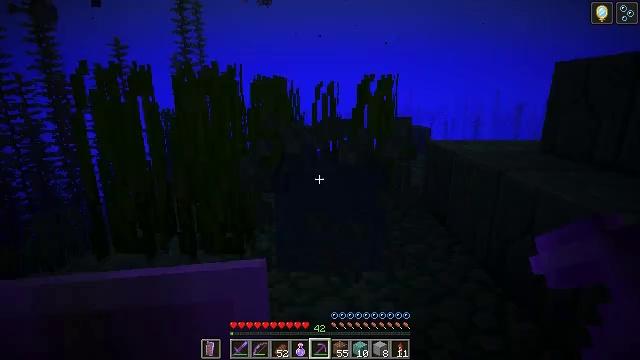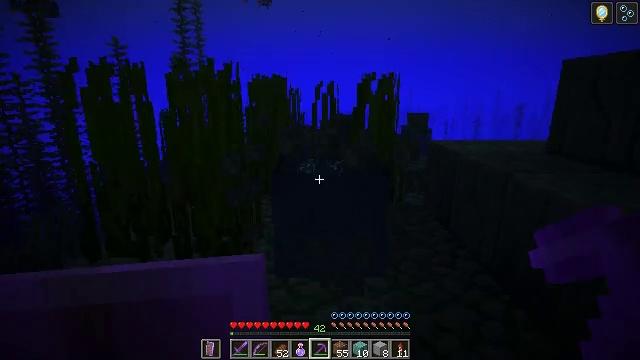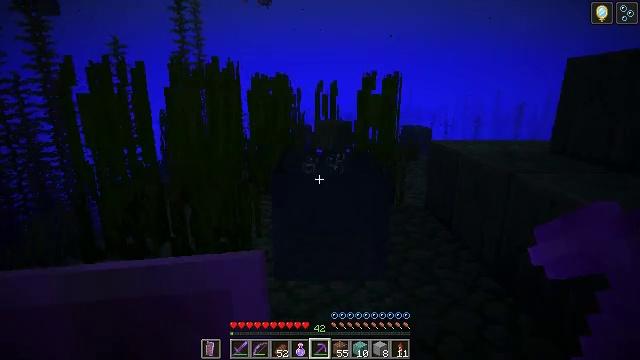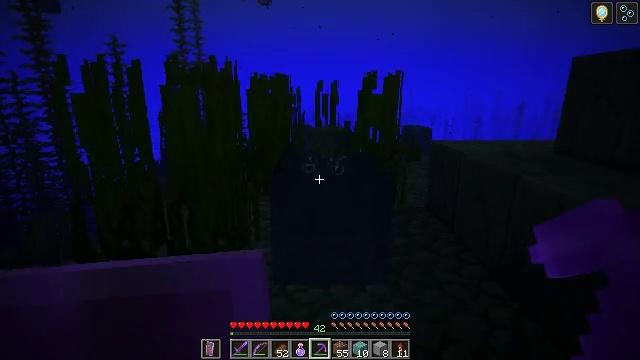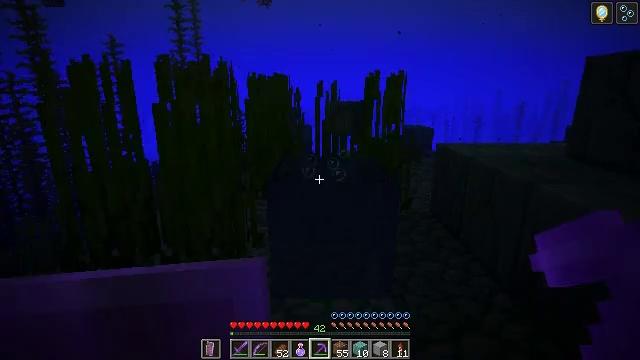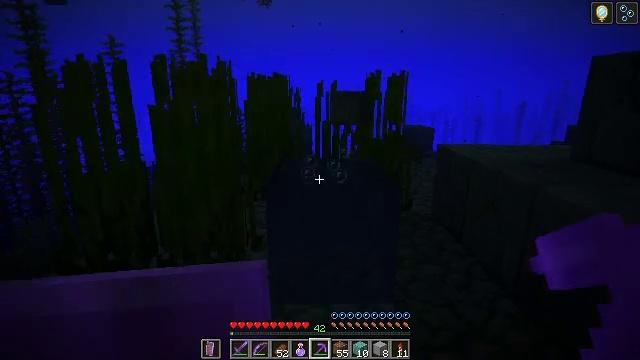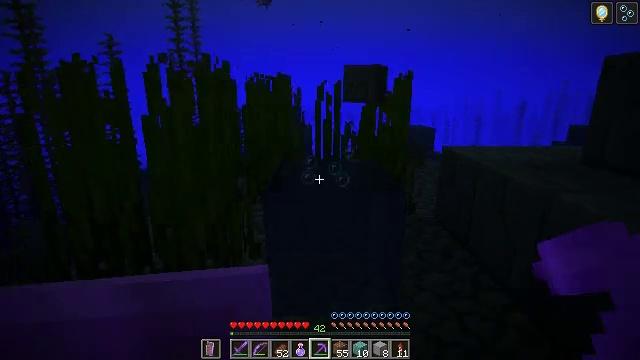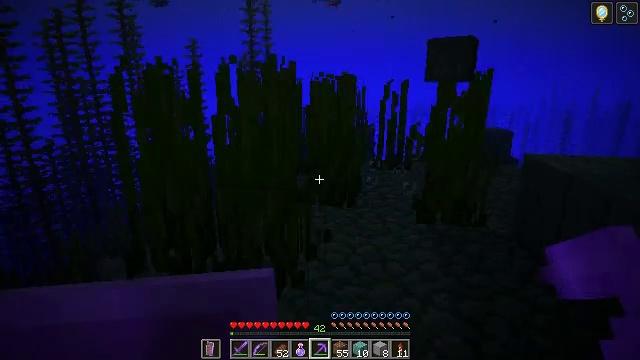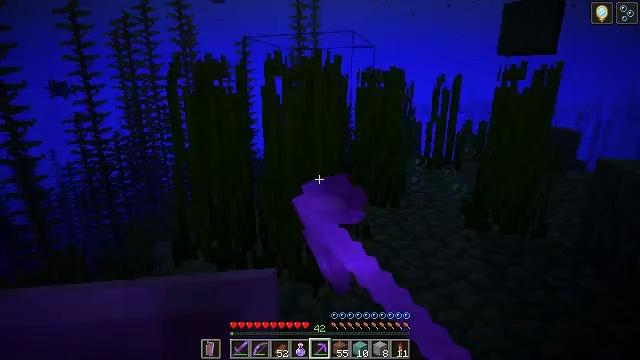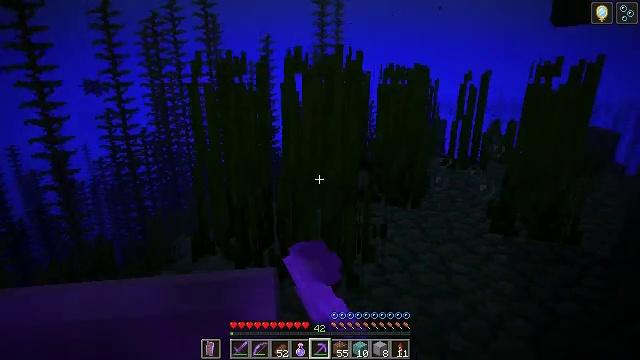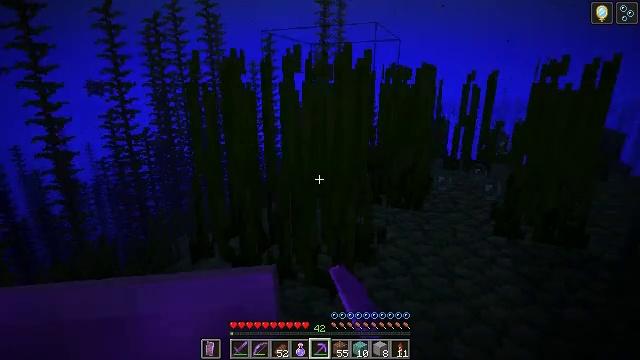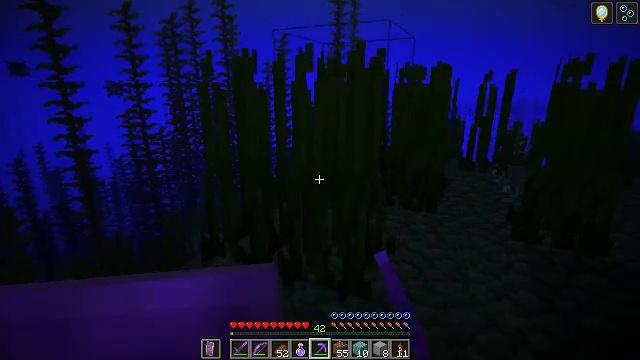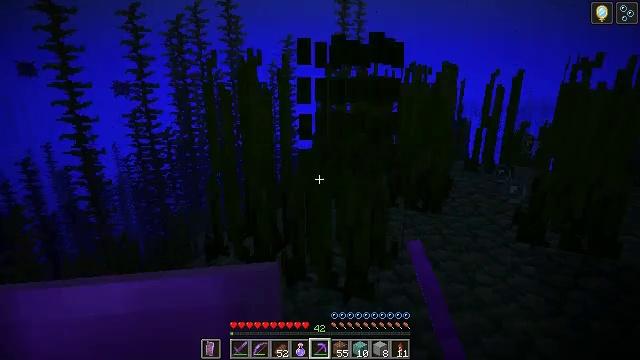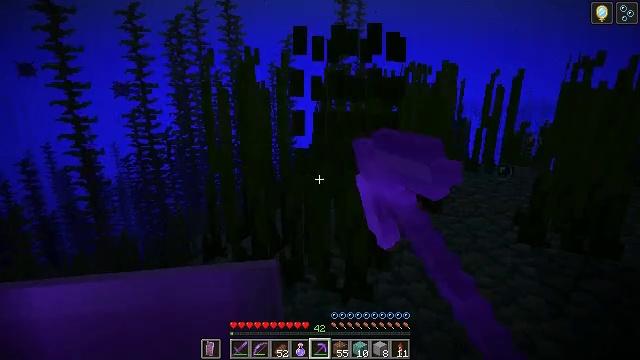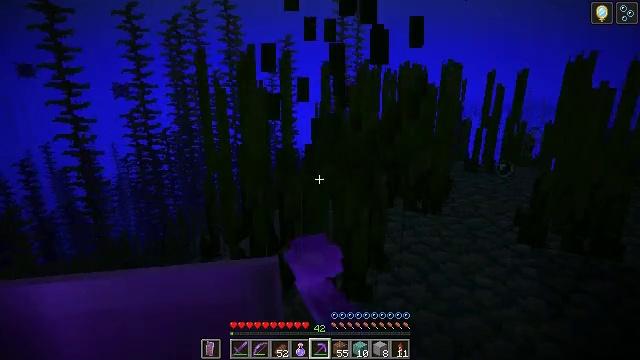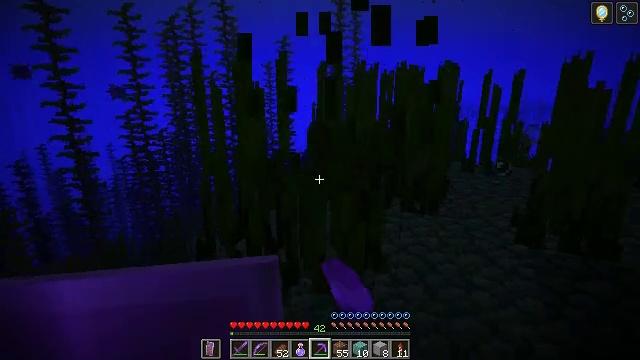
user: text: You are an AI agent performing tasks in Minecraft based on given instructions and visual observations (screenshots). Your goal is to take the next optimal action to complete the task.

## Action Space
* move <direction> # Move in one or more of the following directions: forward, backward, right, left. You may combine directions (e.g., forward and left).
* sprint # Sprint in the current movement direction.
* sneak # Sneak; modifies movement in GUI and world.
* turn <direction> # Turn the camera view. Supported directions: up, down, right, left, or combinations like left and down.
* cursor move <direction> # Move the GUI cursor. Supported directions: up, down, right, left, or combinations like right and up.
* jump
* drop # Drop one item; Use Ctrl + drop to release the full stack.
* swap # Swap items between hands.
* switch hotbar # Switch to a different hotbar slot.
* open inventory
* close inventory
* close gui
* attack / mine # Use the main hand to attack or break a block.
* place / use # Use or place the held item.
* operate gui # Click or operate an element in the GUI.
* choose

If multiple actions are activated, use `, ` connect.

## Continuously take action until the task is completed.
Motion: motion action
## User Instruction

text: Gather tall seagrass in the ocean.
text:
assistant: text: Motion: move forward, attack / mine
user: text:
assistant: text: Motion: move forward, attack / mine
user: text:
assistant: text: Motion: move forward, attack / mine
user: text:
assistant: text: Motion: move forward, attack / mine
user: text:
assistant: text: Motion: move forward, attack / mine
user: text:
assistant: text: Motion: move forward, attack / mine
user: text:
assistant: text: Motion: move forward, turn left, attack / mine
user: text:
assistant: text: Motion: turn left
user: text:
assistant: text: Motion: turn left
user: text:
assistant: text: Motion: no_op
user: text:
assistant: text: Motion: turn left
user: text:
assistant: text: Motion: attack / mine
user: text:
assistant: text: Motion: attack / mine
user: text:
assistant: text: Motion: attack / mine
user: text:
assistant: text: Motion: attack / mine
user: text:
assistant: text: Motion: turn right, attack / mine
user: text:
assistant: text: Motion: turn right and up, attack / mine
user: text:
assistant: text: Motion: turn right, attack / mine
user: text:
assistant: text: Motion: attack / mine
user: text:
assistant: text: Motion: turn right, attack / mine
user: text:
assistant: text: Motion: turn right, attack / mine
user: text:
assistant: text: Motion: turn right, attack / mine
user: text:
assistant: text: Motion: attack / mine
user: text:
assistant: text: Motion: turn right, attack / mine
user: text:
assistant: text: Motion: attack / mine
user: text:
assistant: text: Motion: attack / mine
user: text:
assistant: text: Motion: turn right, attack / mine
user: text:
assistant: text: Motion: turn right, attack / mine
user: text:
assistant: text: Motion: move right, attack / mine
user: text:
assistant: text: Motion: move forward and move right, attack / mine